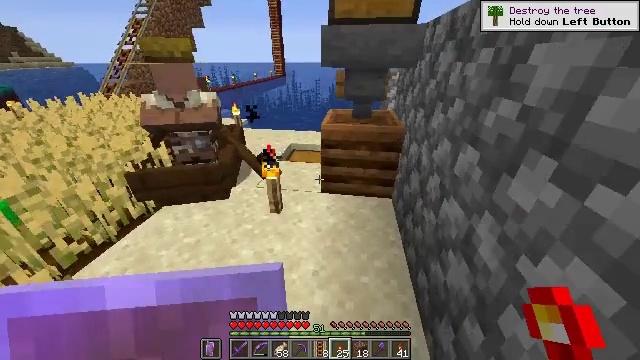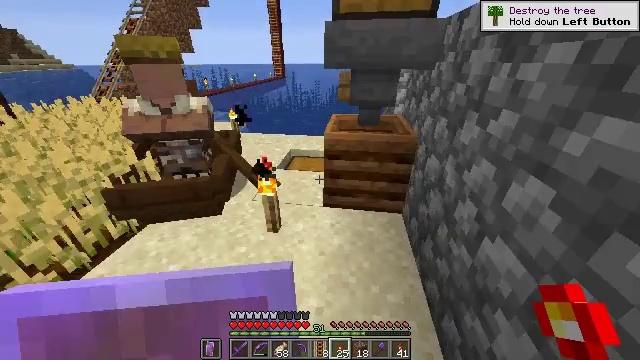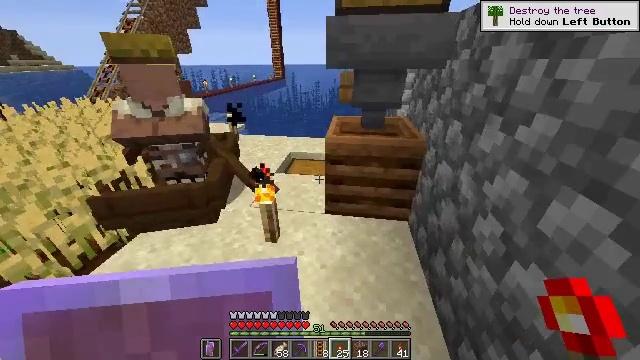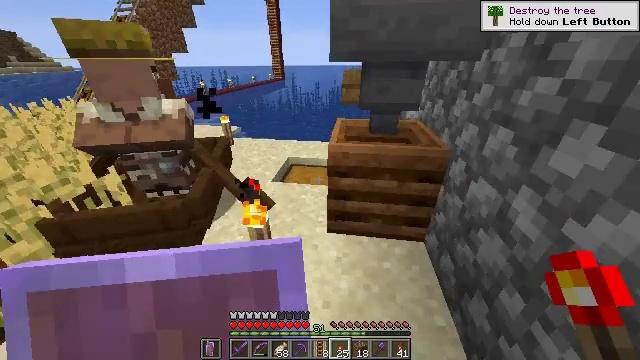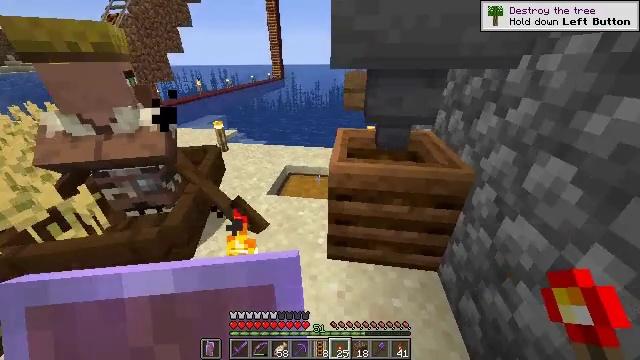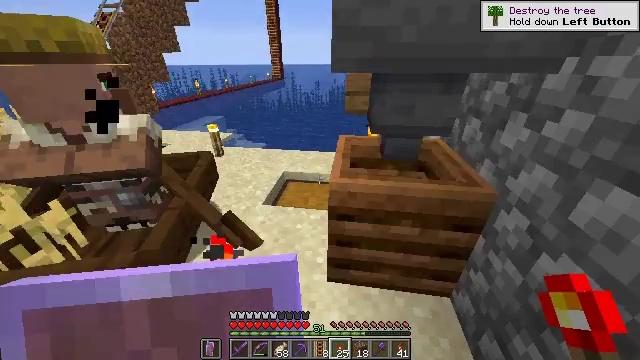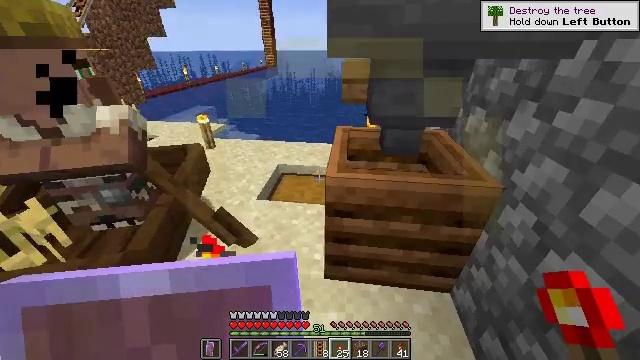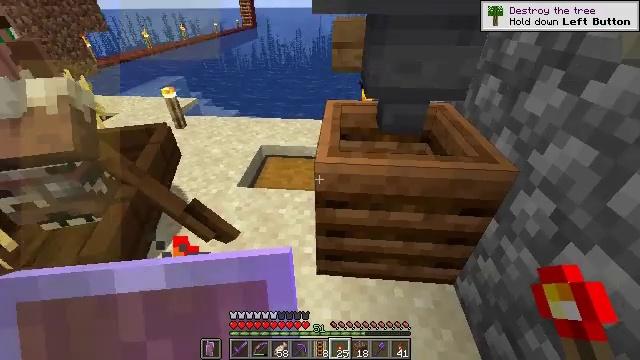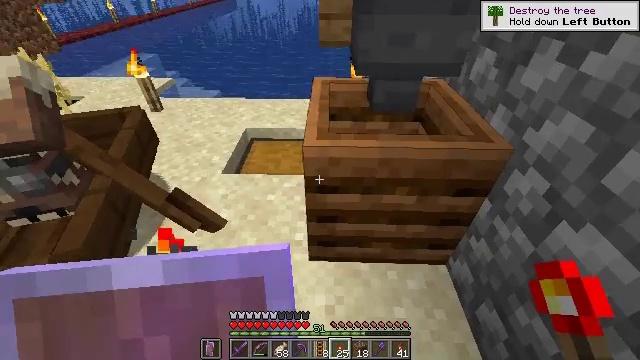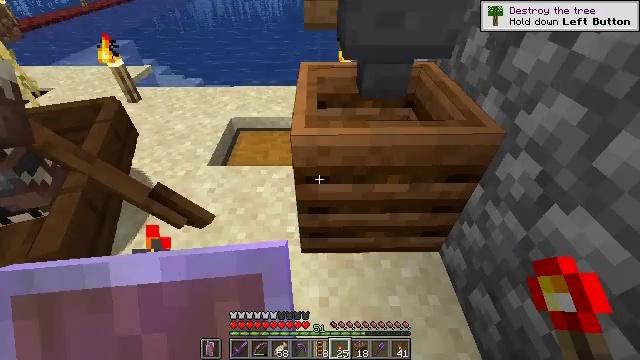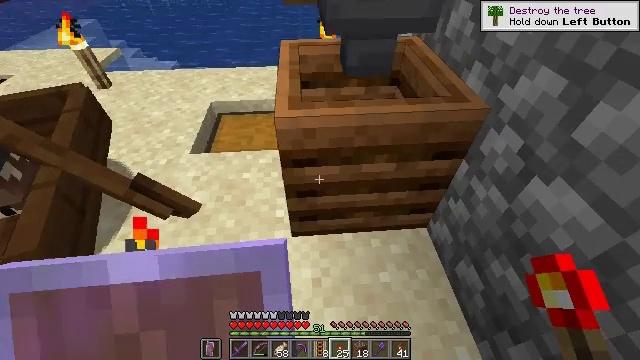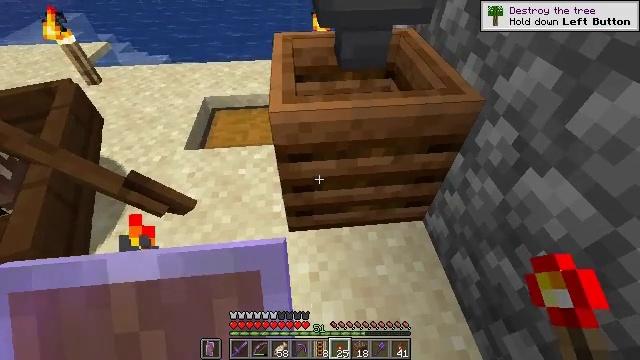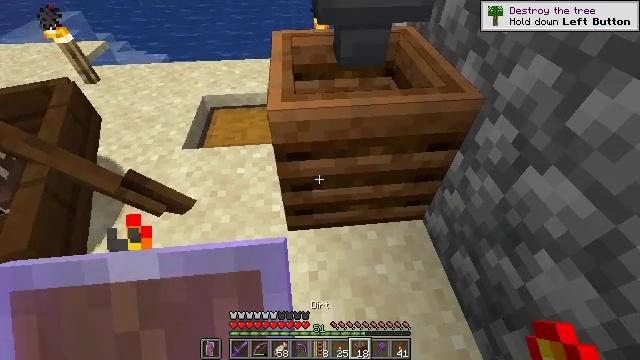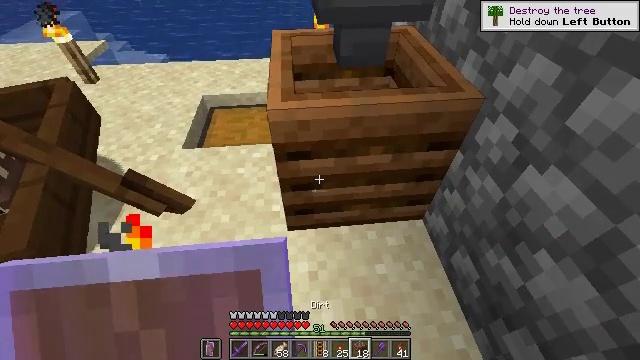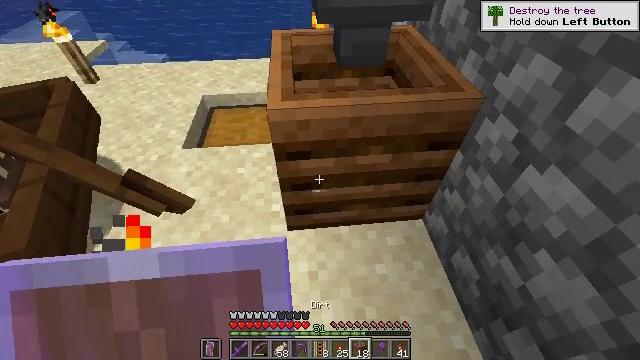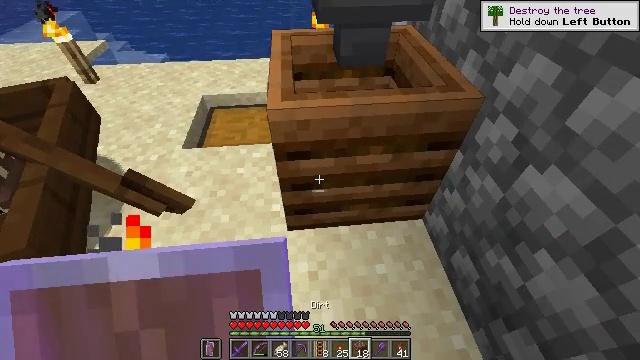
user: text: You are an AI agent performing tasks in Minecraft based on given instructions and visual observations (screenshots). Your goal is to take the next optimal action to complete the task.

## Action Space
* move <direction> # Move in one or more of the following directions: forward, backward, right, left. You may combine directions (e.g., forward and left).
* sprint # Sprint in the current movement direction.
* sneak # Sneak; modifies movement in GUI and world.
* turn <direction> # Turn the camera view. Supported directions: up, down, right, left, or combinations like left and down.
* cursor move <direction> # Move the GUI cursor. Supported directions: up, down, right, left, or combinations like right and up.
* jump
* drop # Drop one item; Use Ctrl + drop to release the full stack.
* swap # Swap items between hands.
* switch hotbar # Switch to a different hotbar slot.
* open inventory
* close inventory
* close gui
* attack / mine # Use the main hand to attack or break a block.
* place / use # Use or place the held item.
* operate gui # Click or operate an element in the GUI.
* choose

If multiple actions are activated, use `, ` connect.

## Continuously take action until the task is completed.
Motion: motion action
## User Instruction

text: Remove the existing composter.
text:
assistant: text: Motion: move forward, sprint
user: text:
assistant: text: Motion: move forward, sprint
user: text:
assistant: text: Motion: move forward
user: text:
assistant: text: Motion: move forward
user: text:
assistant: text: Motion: no_op
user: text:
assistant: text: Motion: turn right and down
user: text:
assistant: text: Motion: turn right and down
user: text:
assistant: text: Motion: turn right and down
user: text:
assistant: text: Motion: turn right and down
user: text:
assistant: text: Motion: turn right and down
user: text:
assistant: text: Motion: turn right and down
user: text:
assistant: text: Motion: no_op
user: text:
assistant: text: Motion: no_op
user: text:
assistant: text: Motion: no_op
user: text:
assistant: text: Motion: no_op
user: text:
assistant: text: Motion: no_op
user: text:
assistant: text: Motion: no_op
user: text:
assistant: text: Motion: no_op
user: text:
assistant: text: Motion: no_op
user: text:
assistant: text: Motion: no_op
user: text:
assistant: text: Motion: no_op
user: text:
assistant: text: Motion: no_op
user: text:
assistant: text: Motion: no_op
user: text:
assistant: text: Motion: no_op
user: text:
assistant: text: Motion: no_op
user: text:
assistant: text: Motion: no_op
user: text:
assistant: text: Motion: no_op
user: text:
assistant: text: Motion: turn right
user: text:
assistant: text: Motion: turn right
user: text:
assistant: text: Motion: attack / mine